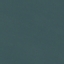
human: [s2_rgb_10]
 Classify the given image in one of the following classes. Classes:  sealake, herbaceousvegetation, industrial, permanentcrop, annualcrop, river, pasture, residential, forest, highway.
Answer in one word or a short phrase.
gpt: SeaLake